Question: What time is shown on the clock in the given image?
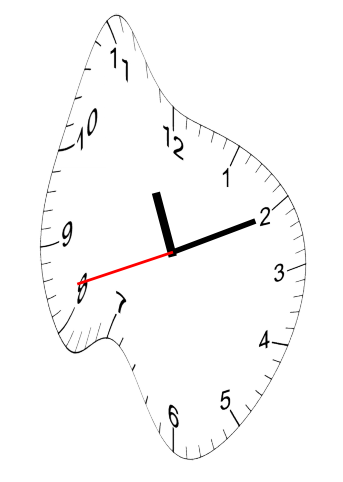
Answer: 11:10:42